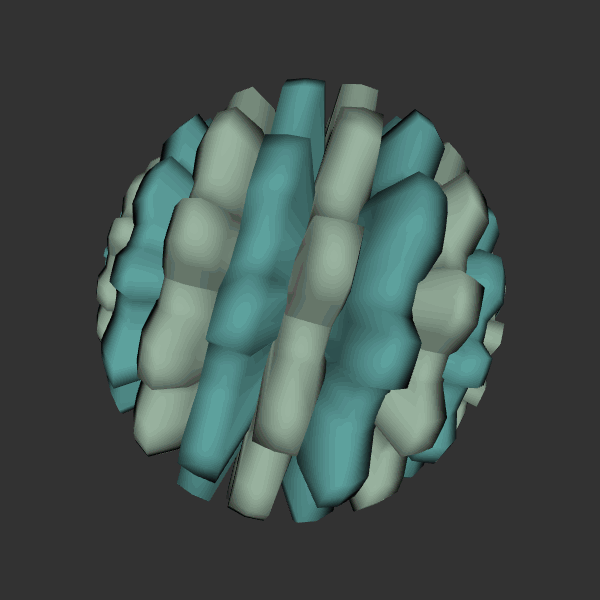
Background: dark